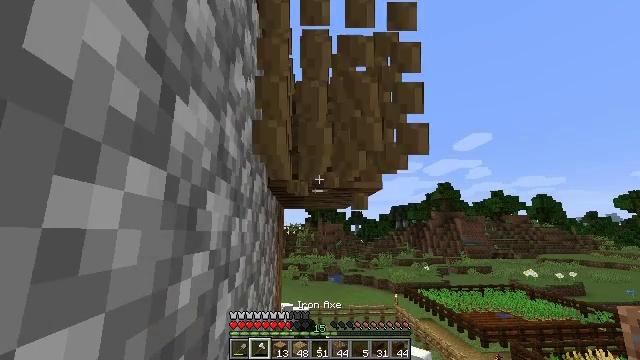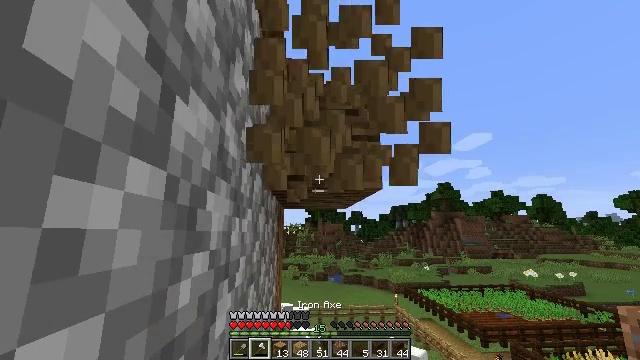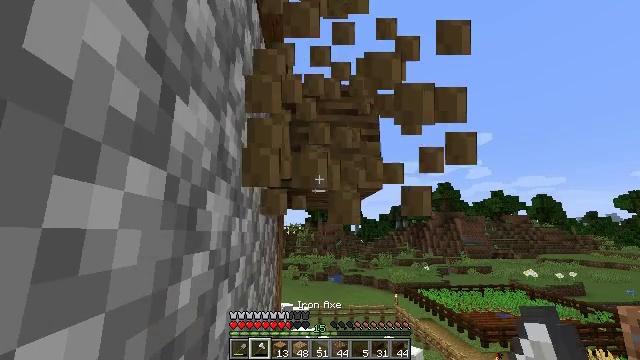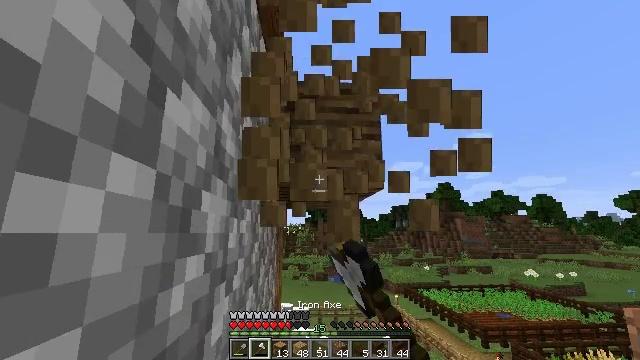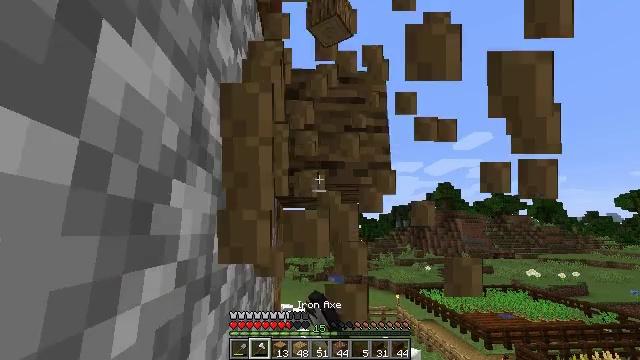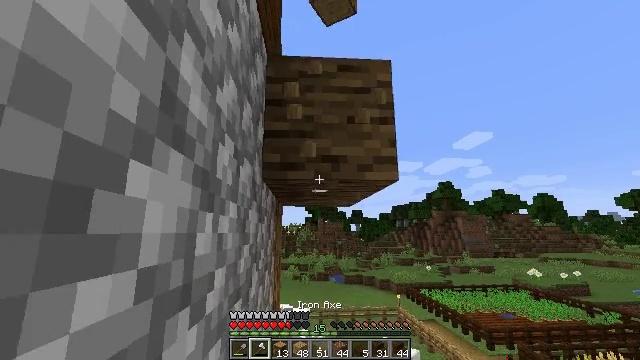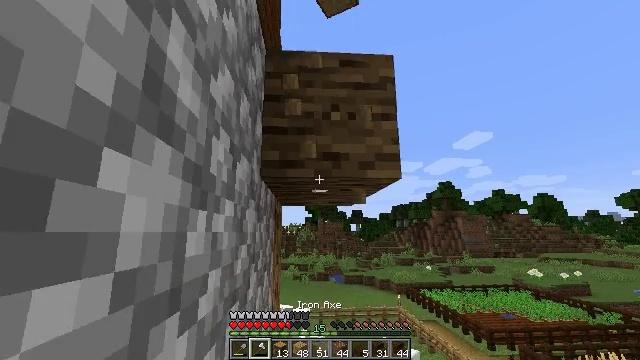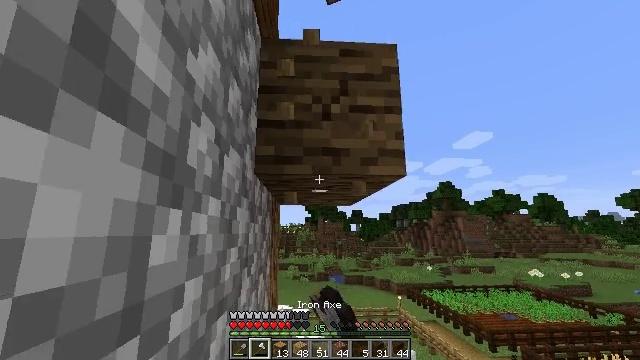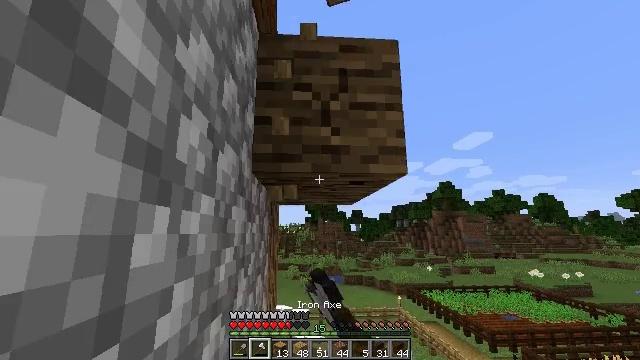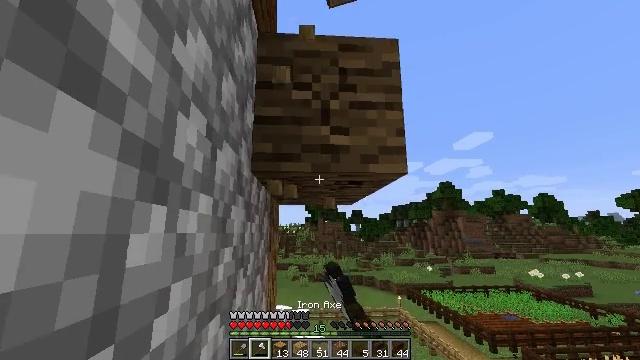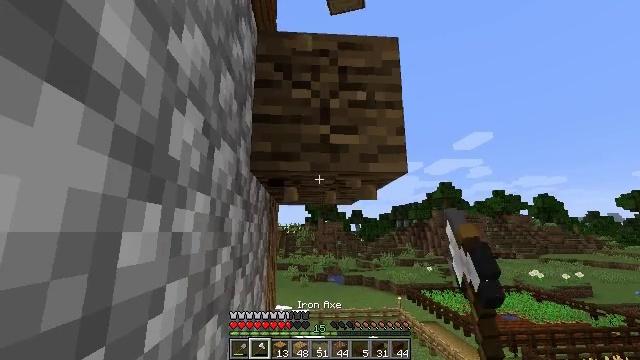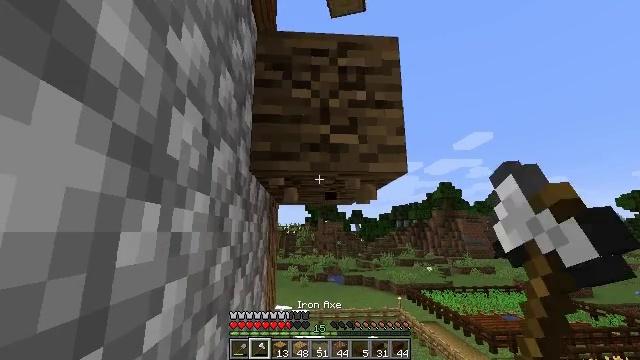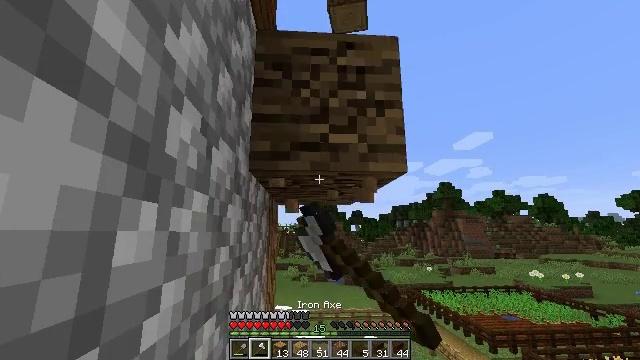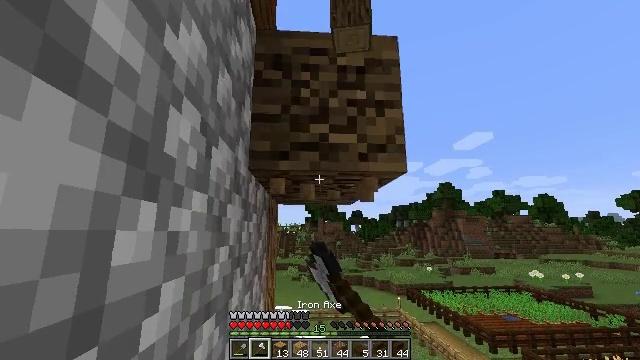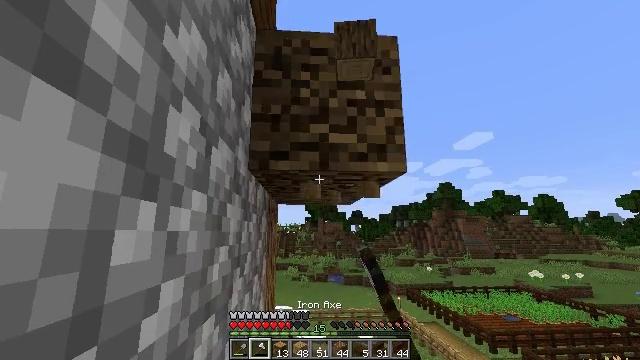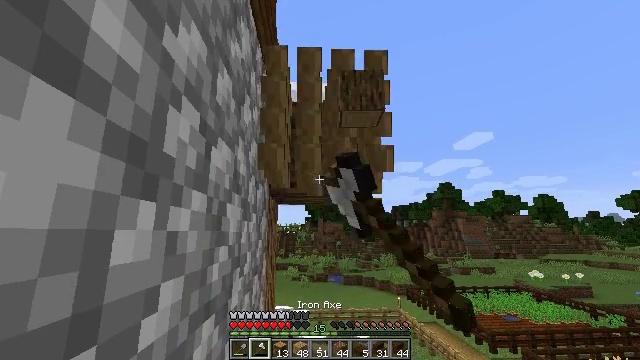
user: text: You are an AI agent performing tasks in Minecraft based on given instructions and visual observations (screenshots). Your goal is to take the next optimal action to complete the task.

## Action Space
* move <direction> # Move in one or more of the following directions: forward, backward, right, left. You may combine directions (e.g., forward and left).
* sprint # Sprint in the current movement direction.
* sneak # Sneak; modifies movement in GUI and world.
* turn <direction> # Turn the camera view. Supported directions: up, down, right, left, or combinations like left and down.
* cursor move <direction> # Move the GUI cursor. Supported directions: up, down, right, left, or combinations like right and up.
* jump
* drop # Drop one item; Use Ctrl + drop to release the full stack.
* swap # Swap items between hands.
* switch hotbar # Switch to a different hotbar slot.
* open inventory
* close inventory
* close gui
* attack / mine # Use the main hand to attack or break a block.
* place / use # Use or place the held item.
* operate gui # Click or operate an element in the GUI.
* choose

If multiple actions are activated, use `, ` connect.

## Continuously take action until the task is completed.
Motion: motion action
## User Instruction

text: Gather oak logs from trees.
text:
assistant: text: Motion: attack / mine
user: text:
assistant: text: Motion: attack / mine
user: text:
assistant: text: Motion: move forward, attack / mine
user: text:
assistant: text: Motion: move forward, attack / mine
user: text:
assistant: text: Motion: move forward, attack / mine
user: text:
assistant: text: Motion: attack / mine
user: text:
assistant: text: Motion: attack / mine
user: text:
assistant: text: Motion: attack / mine
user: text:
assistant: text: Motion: attack / mine
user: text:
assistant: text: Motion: attack / mine
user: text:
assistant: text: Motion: attack / mine
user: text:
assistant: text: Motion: attack / mine
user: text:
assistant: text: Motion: attack / mine
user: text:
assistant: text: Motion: attack / mine
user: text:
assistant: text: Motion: attack / mine
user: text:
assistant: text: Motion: attack / mine
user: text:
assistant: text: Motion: attack / mine
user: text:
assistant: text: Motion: attack / mine
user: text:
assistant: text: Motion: attack / mine
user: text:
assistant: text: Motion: attack / mine
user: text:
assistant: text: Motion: attack / mine
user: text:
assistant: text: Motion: move forward, attack / mine
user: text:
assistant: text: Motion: move forward, attack / mine
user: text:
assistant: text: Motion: move forward
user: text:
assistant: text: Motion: attack / mine
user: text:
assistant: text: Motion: attack / mine
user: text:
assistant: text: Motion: attack / mine
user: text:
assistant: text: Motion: attack / mine
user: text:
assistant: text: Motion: attack / mine
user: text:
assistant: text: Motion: attack / mine